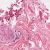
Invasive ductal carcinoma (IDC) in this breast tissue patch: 0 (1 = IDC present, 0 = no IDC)